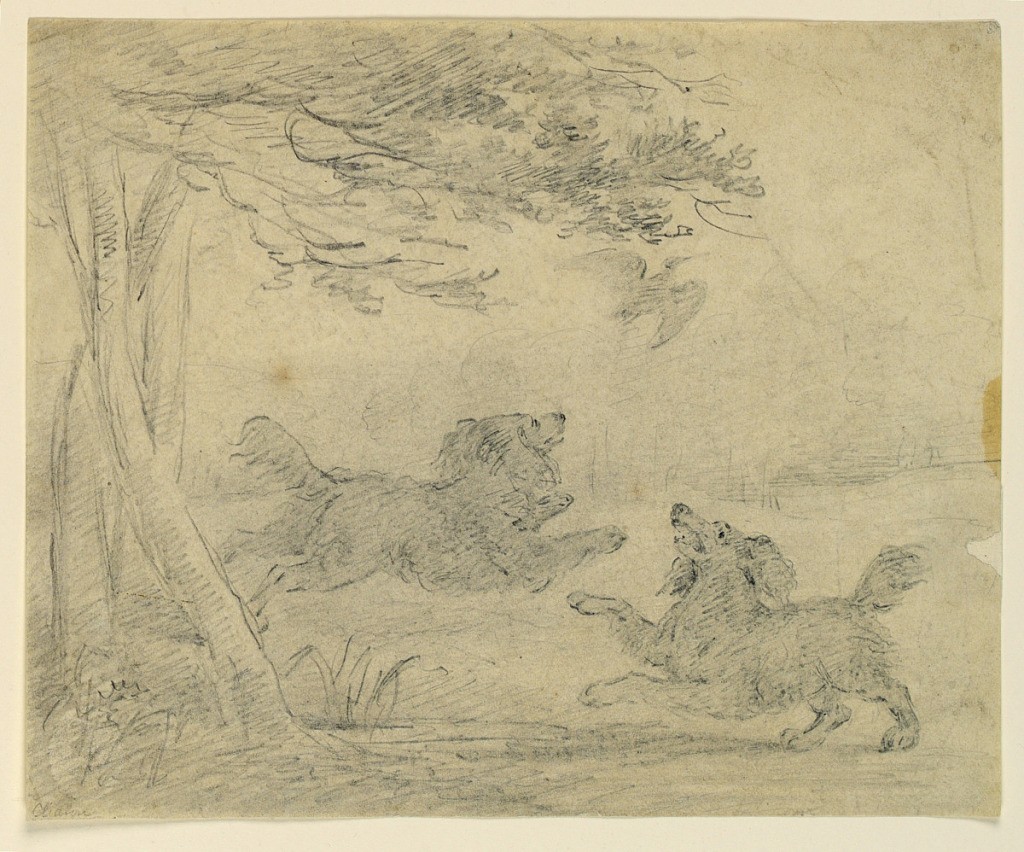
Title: Study of Two Spaniels in a Park
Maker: Henry Bernard Chalon, English, 1770 - 1849
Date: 1800–1825
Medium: Graphite on paper
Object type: Drawing
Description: They are chasing a bird. One is running toward right, the other toward left. A group of trees is in the left foreground. More trees are in the background.